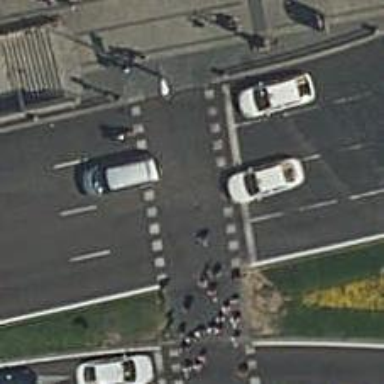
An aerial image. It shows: Crossing with traffic signals.